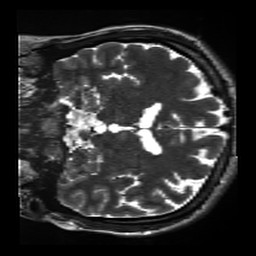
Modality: inplaneT2
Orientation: coronal
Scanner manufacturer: siemens
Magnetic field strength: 3 T
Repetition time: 11 s
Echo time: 0.059 s